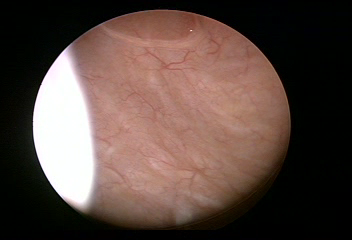
Modality: WLC
Class: Foreign bodies
Subclass: AirBubble
Bladder cancer association: No
Annotated structures: Air bubble